Aerial crown-view tile of a tropical tree (Barro Colorado Island, Panama), acquired 20250124:
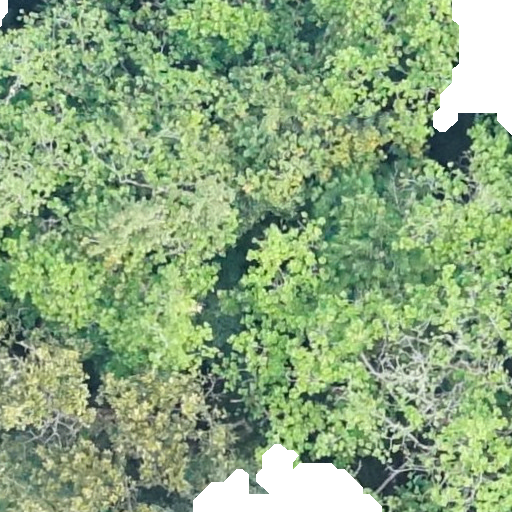
Species: Anacardium excelsum
GBIF accepted scientific name: Anacardium excelsum
Crown area: 519.562 m²